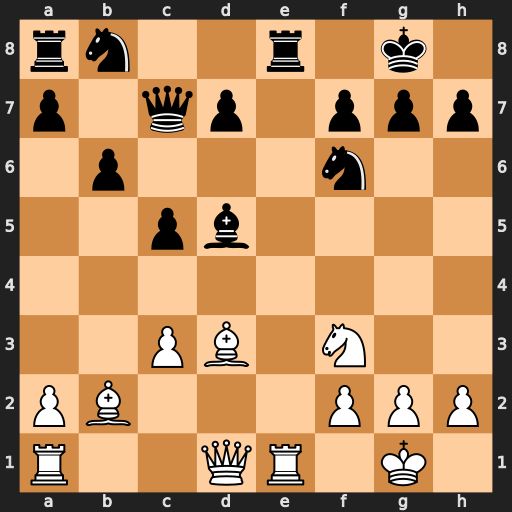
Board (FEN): rn2r1k1/p1qp1ppp/1p3n2/2pb4/8/2PB1N2/PB3PPP/R2QR1K1
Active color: w
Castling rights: -
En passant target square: -
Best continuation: Rxe8+ Nxe8 Bxh7+ Kf8 Qxd5